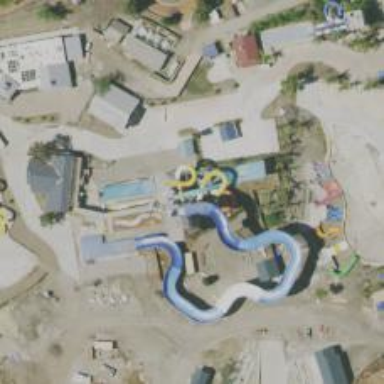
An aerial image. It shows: Water slide attraction.